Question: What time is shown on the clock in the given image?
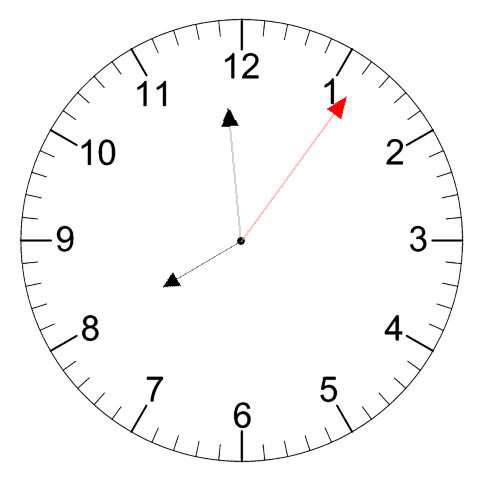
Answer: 07:59:06